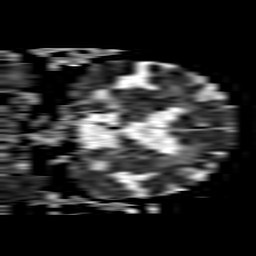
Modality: ADC
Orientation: coronal
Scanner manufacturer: philips
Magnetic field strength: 1.5 T
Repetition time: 3.403 s
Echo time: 0.06899 s